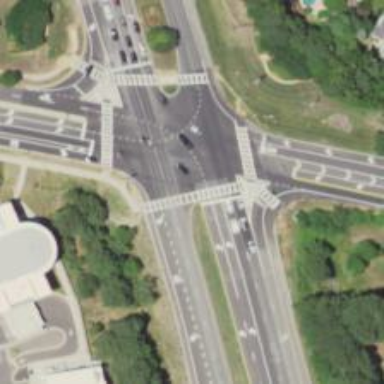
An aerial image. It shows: Marked crossing on footway.